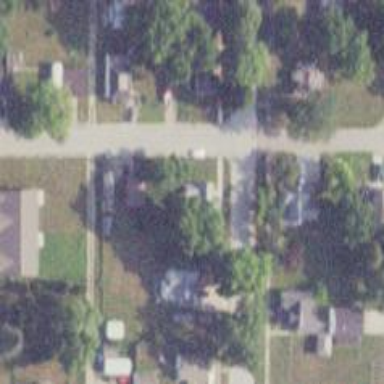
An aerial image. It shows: Residential road.